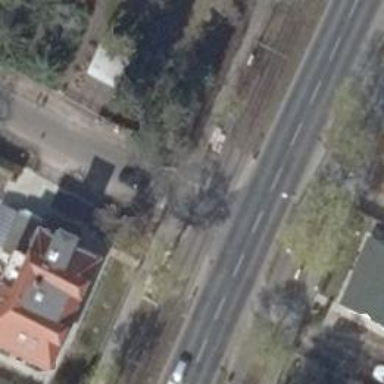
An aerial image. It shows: Tram level crossing on the railway.